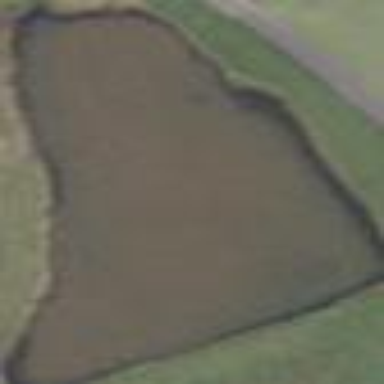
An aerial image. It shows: Water hazard on golf course. The hazard is natural water feature.